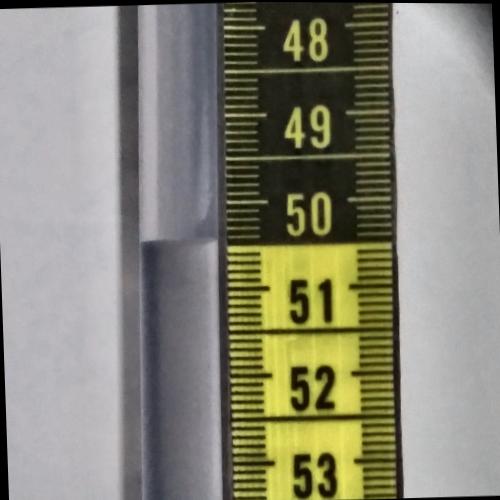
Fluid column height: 50.4 cm